Aerial crown-view tile of a tropical tree (Barro Colorado Island, Panama), acquired 20250512:
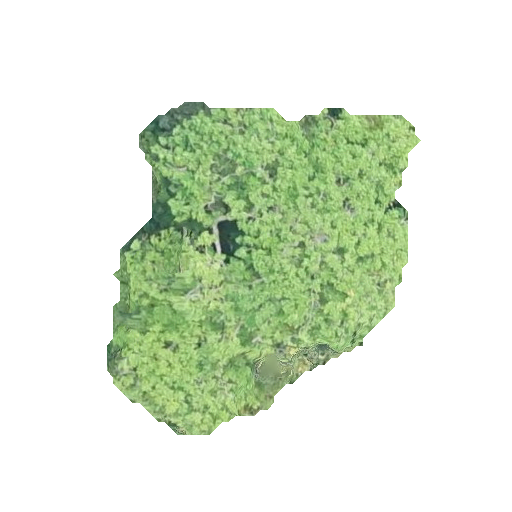
Species: Astronium graveolens
GBIF accepted scientific name: Astronium graveolens
Crown area: 109.726 m²